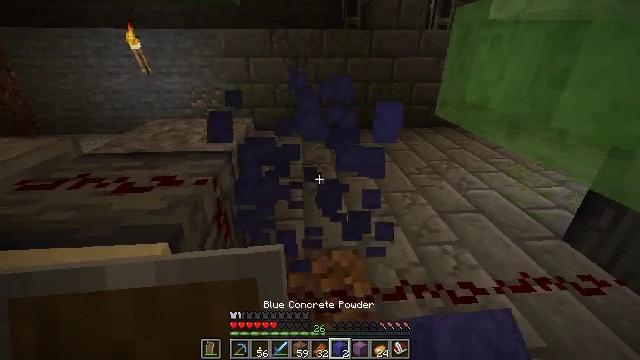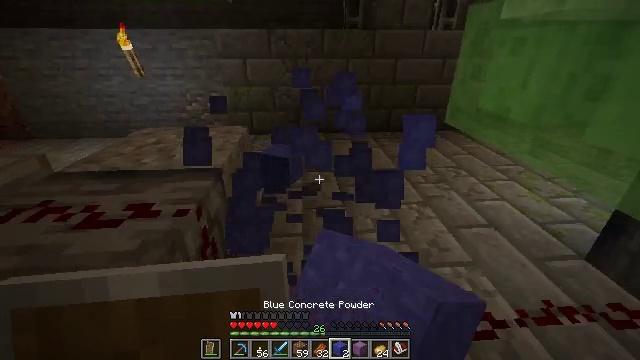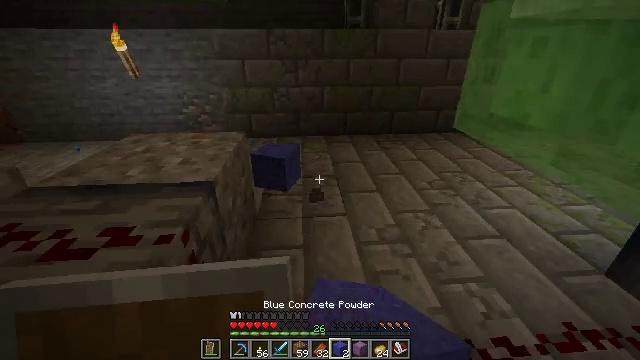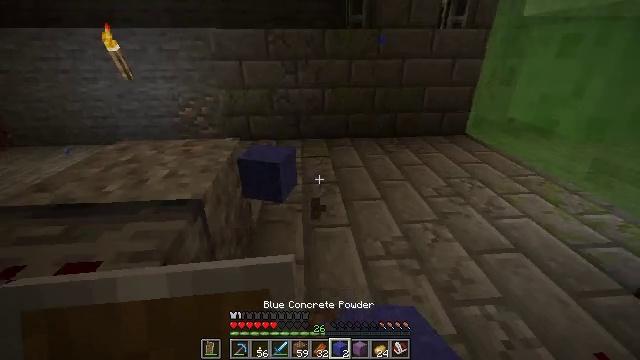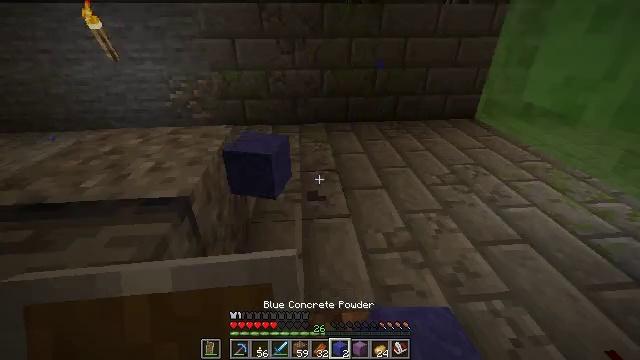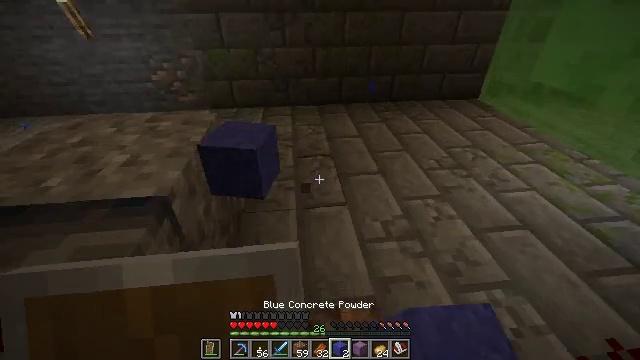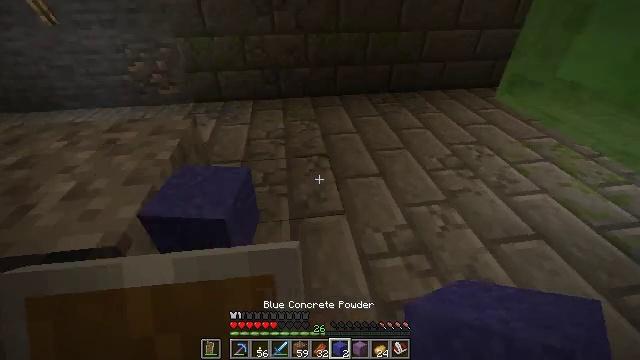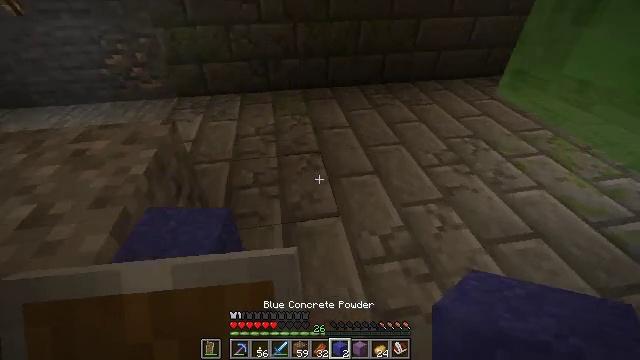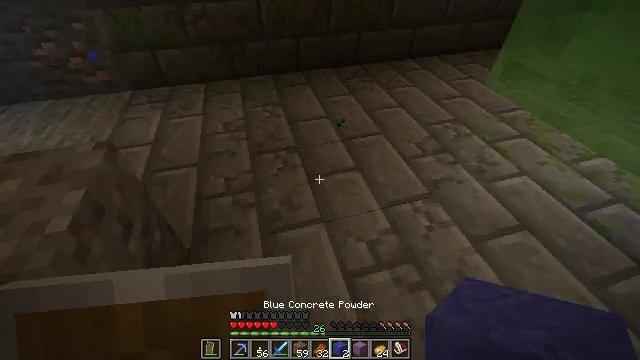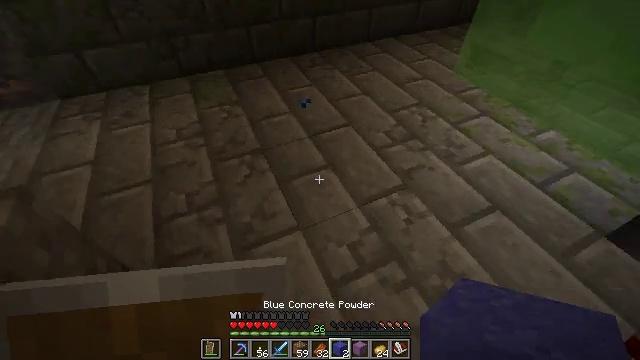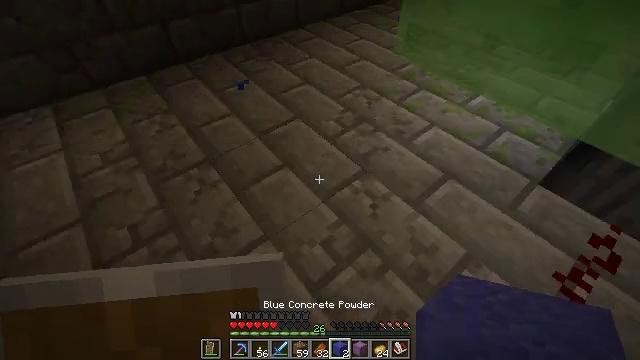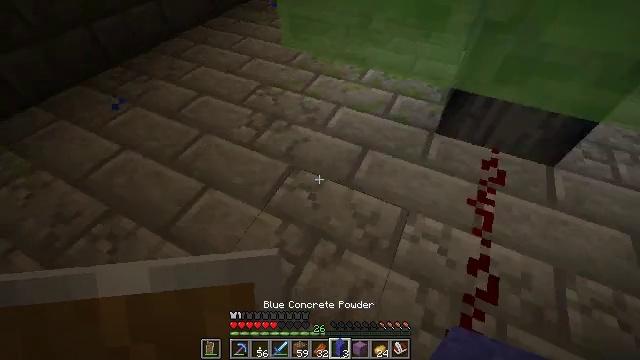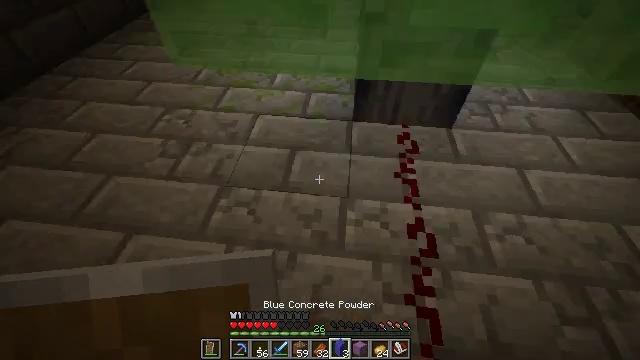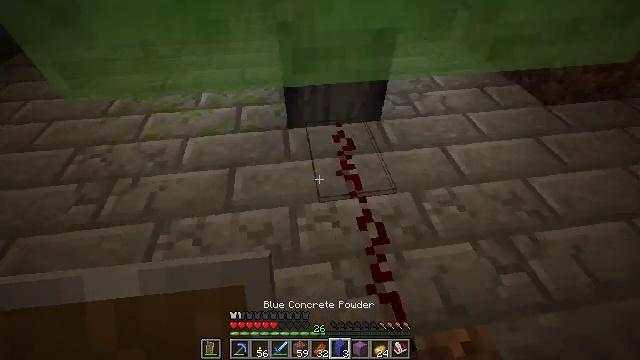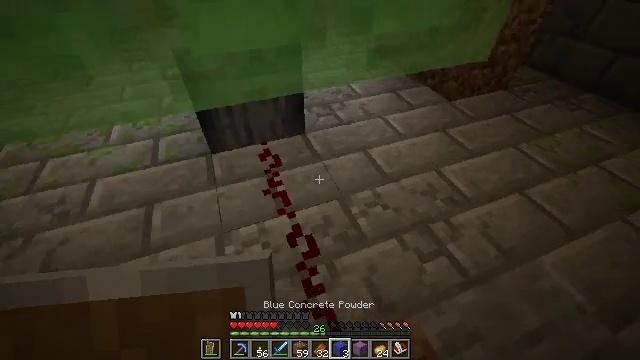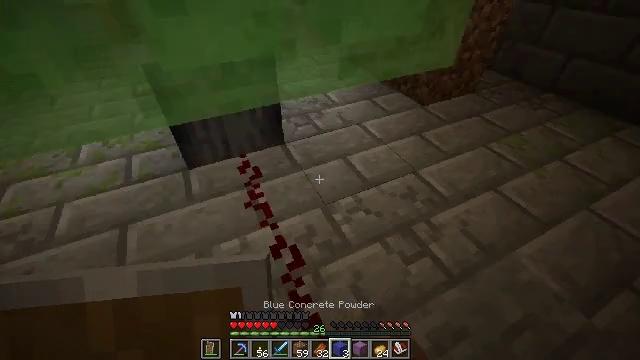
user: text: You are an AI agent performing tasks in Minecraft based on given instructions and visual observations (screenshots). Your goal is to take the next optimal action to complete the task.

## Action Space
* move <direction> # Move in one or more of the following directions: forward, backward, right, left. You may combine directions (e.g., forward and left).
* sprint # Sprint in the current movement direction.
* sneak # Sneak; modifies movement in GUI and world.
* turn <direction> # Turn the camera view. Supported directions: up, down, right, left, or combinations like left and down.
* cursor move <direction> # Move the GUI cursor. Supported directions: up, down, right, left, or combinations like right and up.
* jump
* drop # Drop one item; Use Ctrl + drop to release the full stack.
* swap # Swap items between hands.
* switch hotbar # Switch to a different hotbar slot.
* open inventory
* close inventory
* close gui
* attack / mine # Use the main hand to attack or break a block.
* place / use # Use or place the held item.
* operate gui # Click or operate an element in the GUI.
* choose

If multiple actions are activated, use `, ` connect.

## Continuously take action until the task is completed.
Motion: motion action
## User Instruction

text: Break the polished basalt block.
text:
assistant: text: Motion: move forward
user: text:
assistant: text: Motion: move forward
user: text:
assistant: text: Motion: move forward
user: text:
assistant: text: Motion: move forward, turn down
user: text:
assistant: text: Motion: move forward, turn right and down
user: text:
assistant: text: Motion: move forward, turn right and down
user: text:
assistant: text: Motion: move forward, turn right and down
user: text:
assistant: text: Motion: move forward, turn right and down
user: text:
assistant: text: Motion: turn right and down
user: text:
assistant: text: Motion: turn right and down
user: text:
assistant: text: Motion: turn right
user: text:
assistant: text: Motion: move right, turn right
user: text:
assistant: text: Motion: move right, turn right and up
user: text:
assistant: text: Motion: move right, turn right and up
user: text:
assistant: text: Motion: move right, turn right and up
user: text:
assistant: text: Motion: move forward and move right, turn right and up
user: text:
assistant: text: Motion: move forward and move right, turn right and up
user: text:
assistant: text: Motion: move forward and move right, turn up
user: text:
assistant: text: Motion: move forward and move right, turn up
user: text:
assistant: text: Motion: move forward and move right, turn up
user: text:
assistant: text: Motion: move forward and move right, turn left and up
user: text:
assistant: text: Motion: move forward and move right, turn left and up
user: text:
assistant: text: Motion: move forward and move right, turn up
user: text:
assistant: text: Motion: move forward and move right
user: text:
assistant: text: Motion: move forward and move right
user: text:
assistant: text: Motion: move forward and move right
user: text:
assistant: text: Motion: move forward and move right
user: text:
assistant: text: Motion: move forward and move right
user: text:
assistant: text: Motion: move forward and move right
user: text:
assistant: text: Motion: move forward and move right, turn left